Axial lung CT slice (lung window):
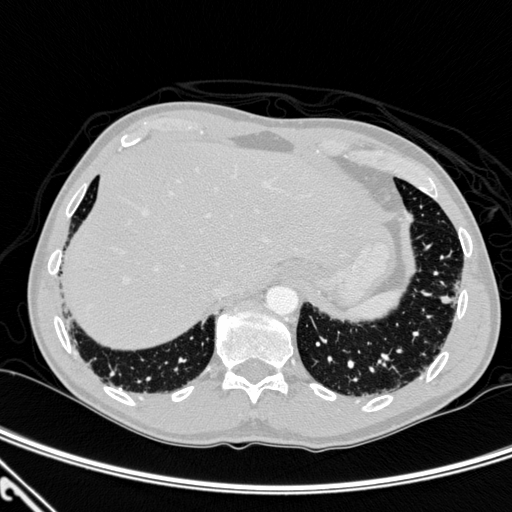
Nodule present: yes
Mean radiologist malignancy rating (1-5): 3